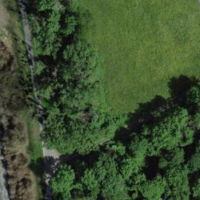
EUNIS habitat code: 24
Species observed at this site:
Chelidonium majus